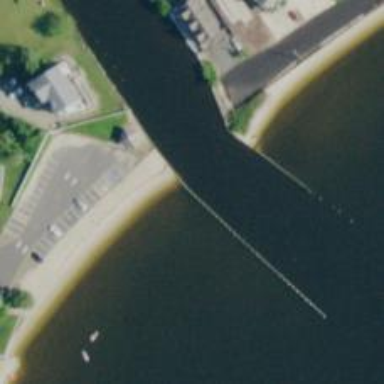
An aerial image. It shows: Breakwater structure.